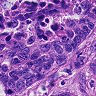
Metastatic tissue present: yes